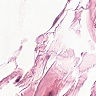
Metastatic tissue present: no